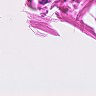
Metastatic tissue present: no